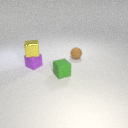
small purple rubber cube in front of small brown rubber sphere